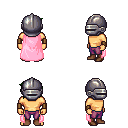
a pixel art fantasy rpg character, male body template, human, tanned skin, pink cape, magenta pants, green pixie cut hairstyle, metal helm, leather bracers, brown shoes, four views (front, back, left, right), 2x2 character sprite sheet, small pixel art, hard edges, no anti-aliasing